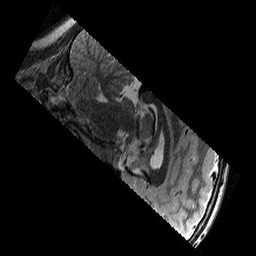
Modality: T2w
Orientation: sagittal
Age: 11
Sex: female
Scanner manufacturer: siemens
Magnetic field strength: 3 T
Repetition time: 9.23 s
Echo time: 0.067 s